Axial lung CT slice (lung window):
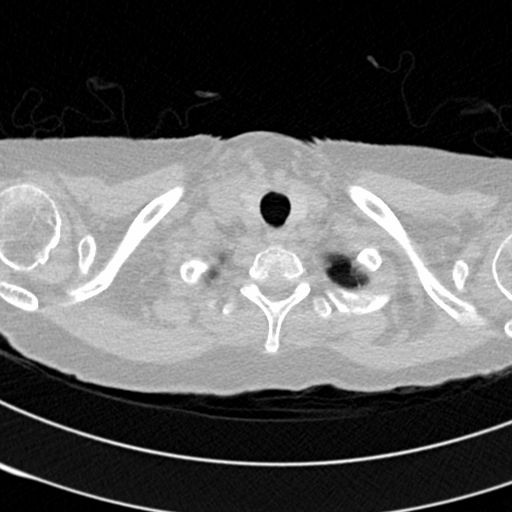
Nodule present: no